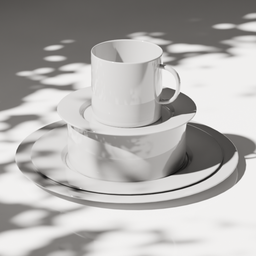
Label: tools